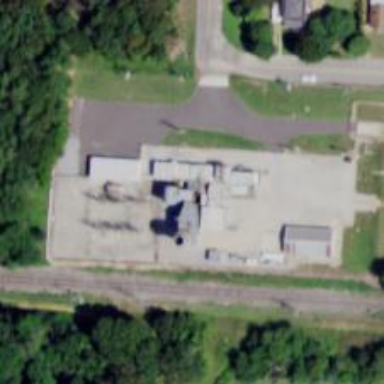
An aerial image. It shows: Gas turbine power generator.